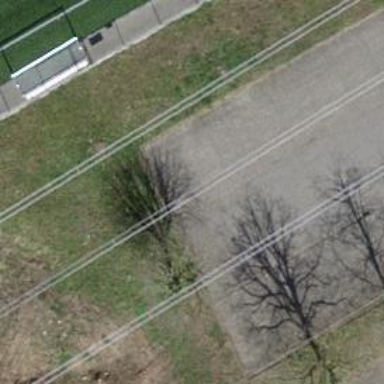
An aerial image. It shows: Asphalt parking aisle road for service vehicles.